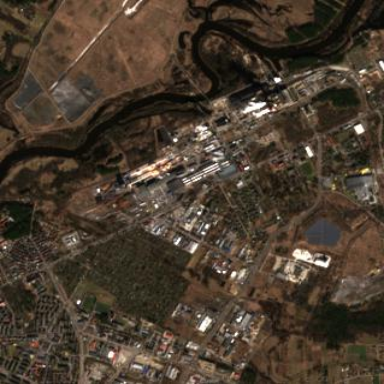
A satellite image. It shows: Industrial area with paper mill.